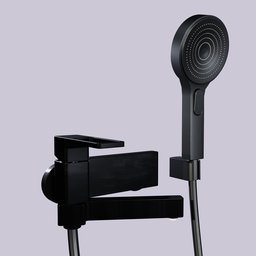
Label: appliances